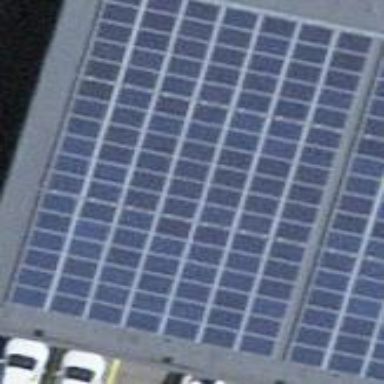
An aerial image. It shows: Solar power generator using photovoltaic panels.